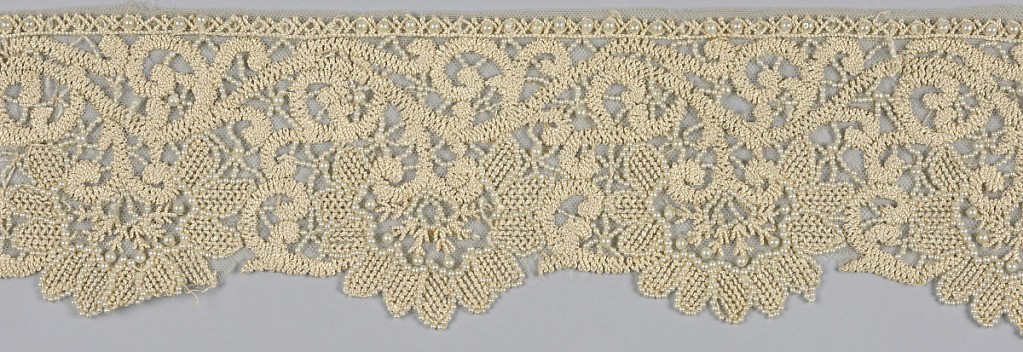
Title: Border
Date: ca. 1890
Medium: silk embroidery with artificial pearls on cotton net Technique: embroidered on net
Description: Fragment of a border or flounce of ivory cotton net heavily embroidered with ivory silk floss and imitation pearls. Design of scrolls and modified rinceau with deep scallops repeated along lower edge.